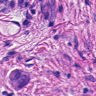
Metastatic tissue present: yes